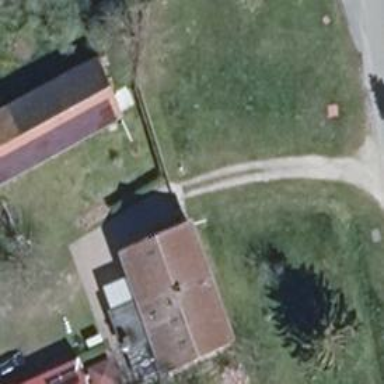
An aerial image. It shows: Driveway leading to service road.